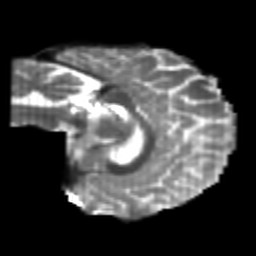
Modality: T2w
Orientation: sagittal
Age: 22
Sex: female
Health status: healthy
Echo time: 0.074 s